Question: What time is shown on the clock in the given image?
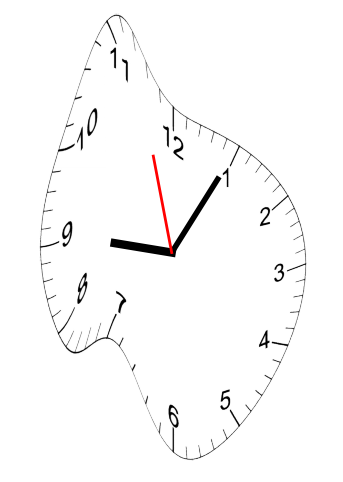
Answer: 09:04:57